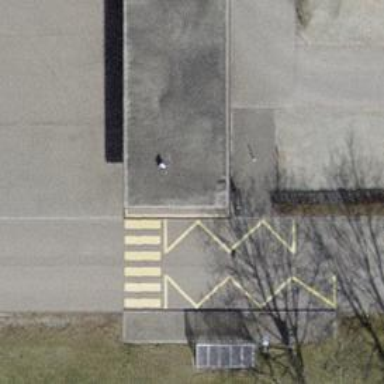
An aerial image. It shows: Platform for public transport on the road.